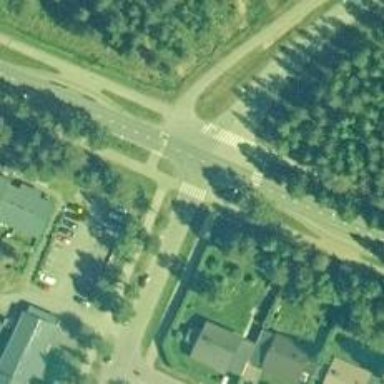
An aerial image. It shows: Marked crossing on the road.